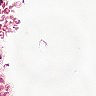
Metastatic tissue present: no